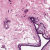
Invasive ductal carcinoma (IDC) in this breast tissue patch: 0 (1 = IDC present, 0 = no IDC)